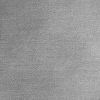
Atmospheric dust classification: dusty